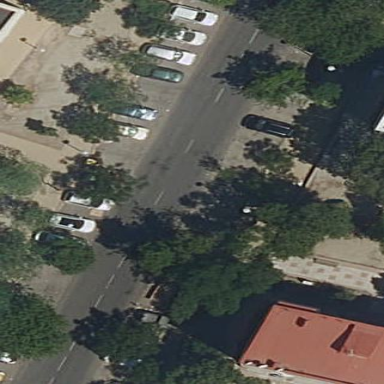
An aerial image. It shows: Parking area with asphalt surface.